Question:
I have a sub that copies and pastes a filtered table to a new worksheet, however I want it to copy the cell values over only, NOT the formulas.
'''
Sub PasteFilteredTableToTempSheet(ByRef TempWS As Worksheet, ByRef CalcWS As Worksheet)
CalcWS.Activate
Dim NewTable As ListObject
Set NewTable = CalcWS.ListObjects("Full_Bearings_List")
NewTable.DataBodyRange.SpecialCells(xlCellTypeVisible).Copy _
Destination:=TempWS.Range("A1")
'TempWS.Range("A1").PasteSpecial xlPasteValues
'Application.CutCopyMode = False
End Sub
'''
The 2 lines commented out do not do what I want, it copies the cell values but on the new worksheet the data is not formatted into a table, where as with the Destination syntax it automatically is formatted as a table but the formulas are also copied, not the values only.
The link shows the two examples. I want the format of the left image but with only table values, not the formulas.
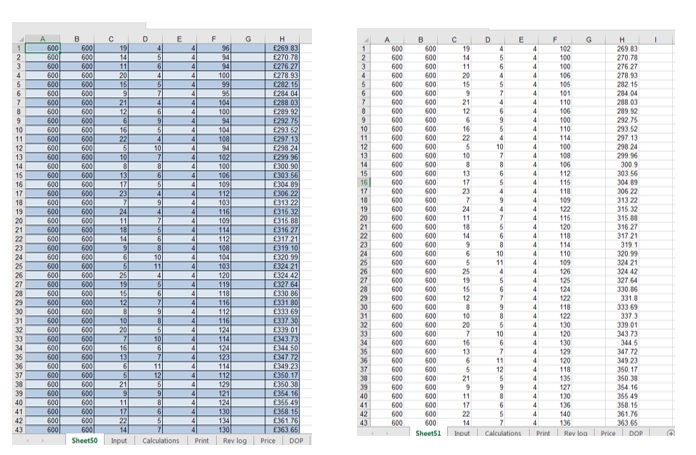
Answer: Just paste twice.
'''
TempWS.Range("A1").PasteSpecial xlPasteValues
TempWS.Range("A1").PasteSpecial xlPasteFormats
'''